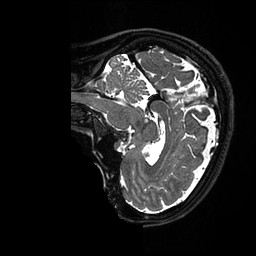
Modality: T2w
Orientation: sagittal
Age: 52
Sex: female
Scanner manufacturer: ge
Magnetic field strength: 3 T
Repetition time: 3.202 s
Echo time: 0.0669 s